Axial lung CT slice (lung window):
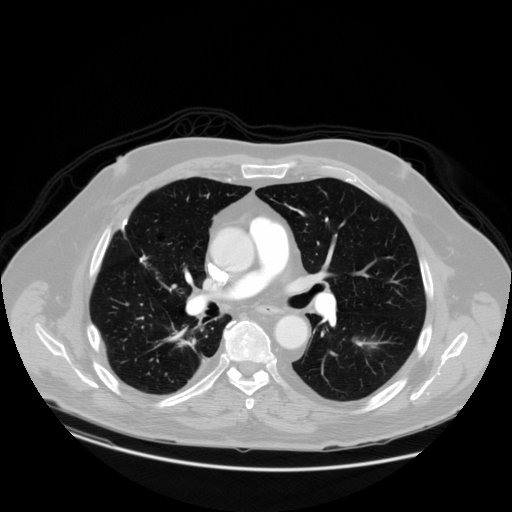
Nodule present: no